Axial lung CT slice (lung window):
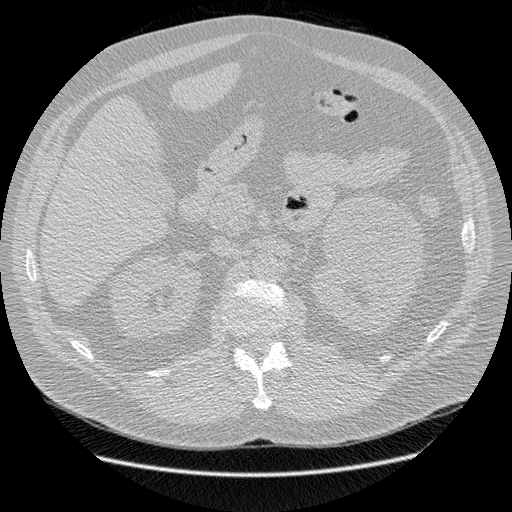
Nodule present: no